Question: I have a jquery-tokeninput for selecting members in an app. The dropdown when typed in shows data rather than filtering. Funny thing it it puts in bold what it should be filtering by.
JSON:
'''
[{"name": "Bill Bailey", "id": 2}, {"name": "Will Pimblett", "id": 3}, {"name": "Frank Surname", "id": 4}, {"name": "Mary Smith", "id": 5}, {"name": "Will Pimblett", "id": 6}]
'''
HTML:
'''
<div class="token-input-container">
<form action="." method="GET">
<div class="input-append">
<input type="text" id="token-input" name="names"/>
<button type="submit" class="btn token-input-submit">Select</button>
<script type="text/javascript">
$(document).ready(function () {
$("#token-input").tokenInput("/members/api/tokeninput-data", {resultsLimit:2,theme:'facebook',hintText:'Type in part of a members name...'});
});
</script>
</div>
</form>
</div>
'''
And apologies for the blue screenshot, it was the only whay I could get it

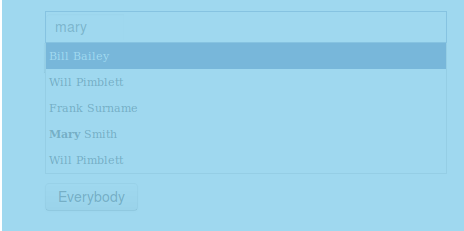
Answer: When you're using an external URL to generate your JSON array, you must do the search logic yourself, and return only the selection of JSON items you relevant to the query typed. (This is to allow you to search databases and what-have!)
By default, your query (data typed in) is found in '$_GET['q']' on your server side script.